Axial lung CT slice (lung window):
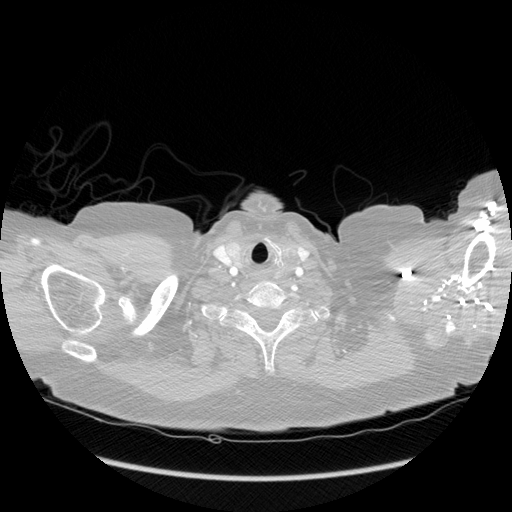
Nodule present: no